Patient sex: F
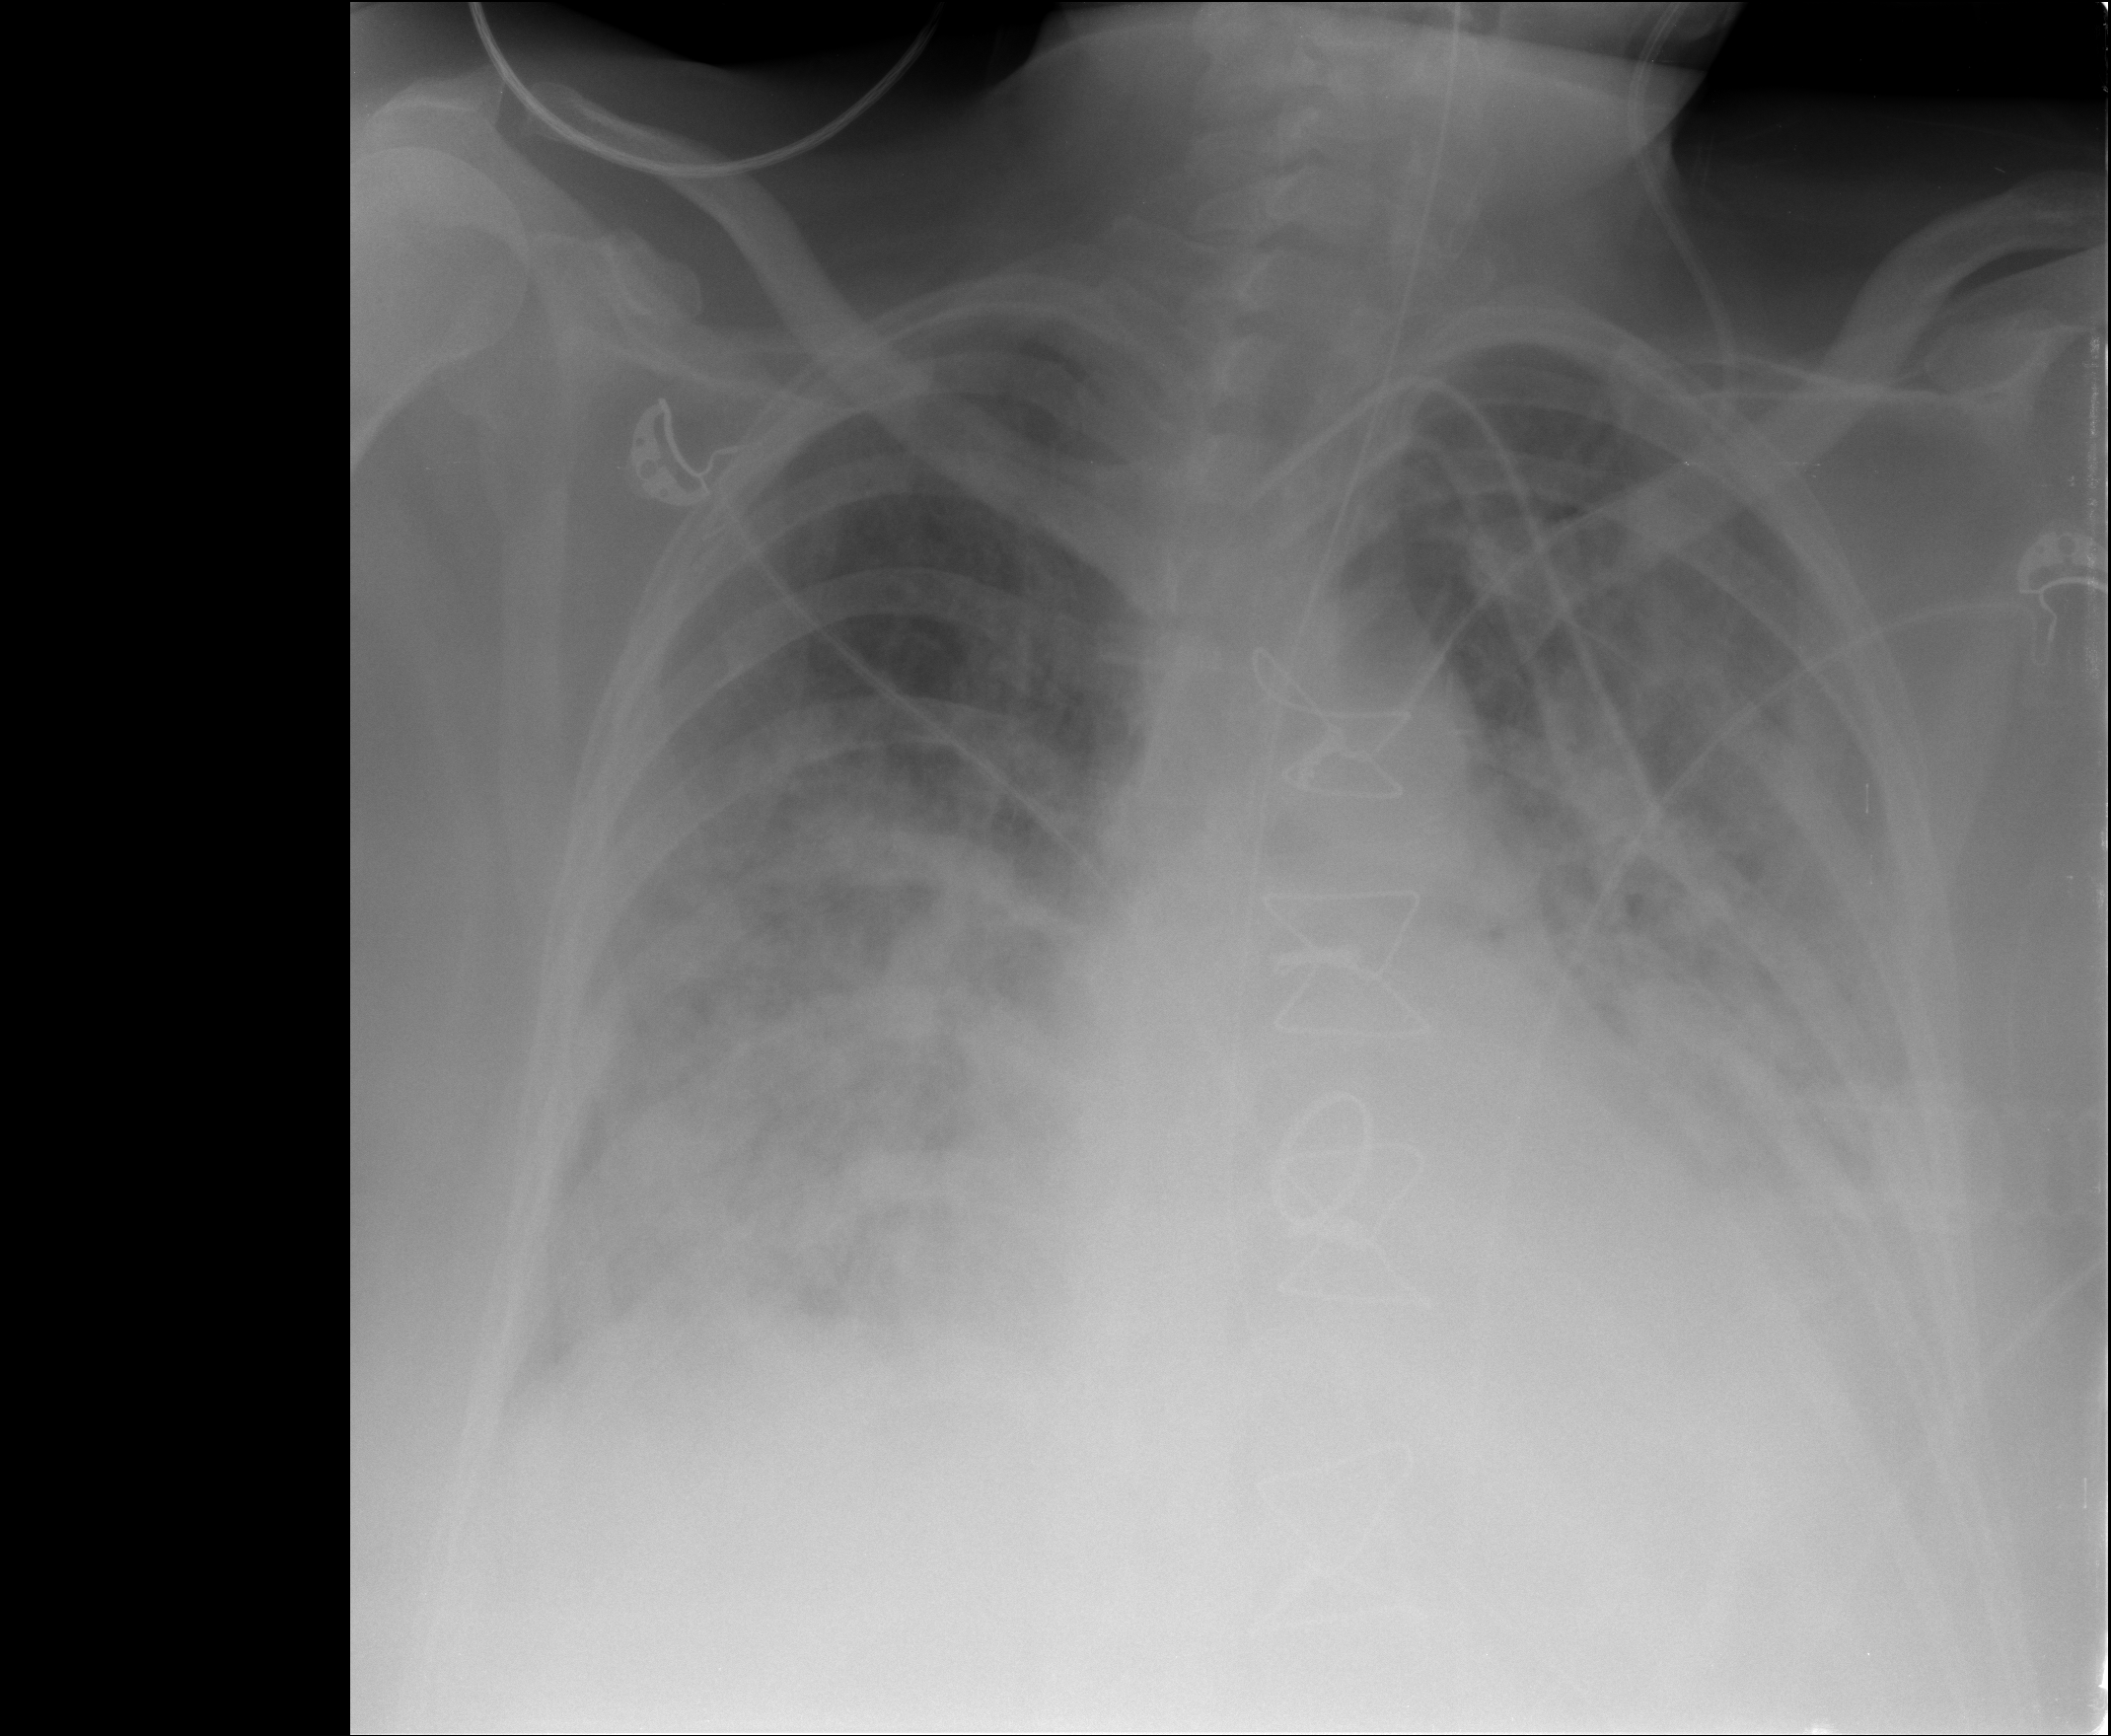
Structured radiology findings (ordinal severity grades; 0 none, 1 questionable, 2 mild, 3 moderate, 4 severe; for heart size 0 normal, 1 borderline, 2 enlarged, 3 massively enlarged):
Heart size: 3
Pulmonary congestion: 4
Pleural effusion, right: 2
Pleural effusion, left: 2
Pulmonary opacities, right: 4
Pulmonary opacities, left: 4
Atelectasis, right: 3
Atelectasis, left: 3